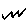
Label: zigzag